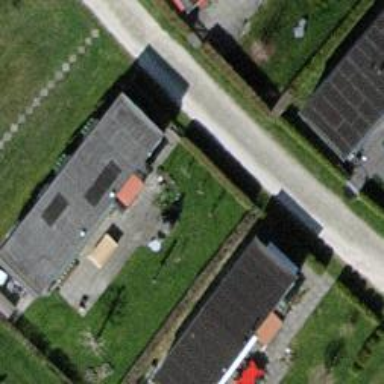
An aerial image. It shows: Static caravan building.